Aerial crown-view tile of a tropical tree (Barro Colorado Island, Panama), acquired 20240716:
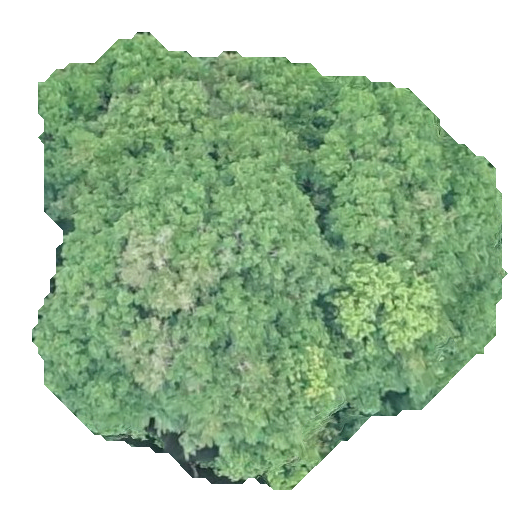
Species: Prioria copaifera
GBIF accepted scientific name: Prioria copaifera
Crown area: 252.831 m²